Question: I have simple Twisted webserver application serving my math requests. Everything working fine (I hide big code pieces which is not related to my question):
'''
#import section ...
class PlsPage(Resource):
isLeaf = True
def render_POST(self, request):
reactor.callLater(0, self._delayedRender, request)
return NOT_DONE_YET
def _delayedRender(self, request):
#some actions before
crossval_scores = cross_validation.cross_val_score(pls1, X, y=numpy.asarray(Y), scoring=my_custom_scorer, cv=KFold(700, n_folds=700))
#some actions after
request.finish()
reactor.listenTCP(12000, server.Site(PlsPage()))
reactor.run()
'''
When I try to speed up 'cross_validation' calculation by setting 'n_jobs' for example to 3.
'''
crossval_scores = cross_validation.cross_val_score(pls1, X, y=numpy.asarray(Y), scoring=my_custom_scorer, cv=KFold(700, n_folds=700), n_jobs=3)
'''
and after that I got exactly 3 exceptions:
twisted.internet.error.CannotListenError: Couldn't listen on any:12000: [Errno 10048] Only one usage of each socket address (protocol/network address/port) is normally permitted.
For some reasons I can't call cross_val_score with n_jobs > 1 inside _delayedRender.
Here is a traceback of exception, for some reasons reactor.listenTCP trying to start 3 times too.

Any ideas how to get it work?
'''
from twisted.web import server
from twisted.internet import reactor, threads
import PLS
reactor.listenTCP(12000, server.Site(PLS.PlsPage()))
reactor.run()
'''
But the problem still persists. I also found that this problem persists only on Windows. My Linux machine run this scripts well.
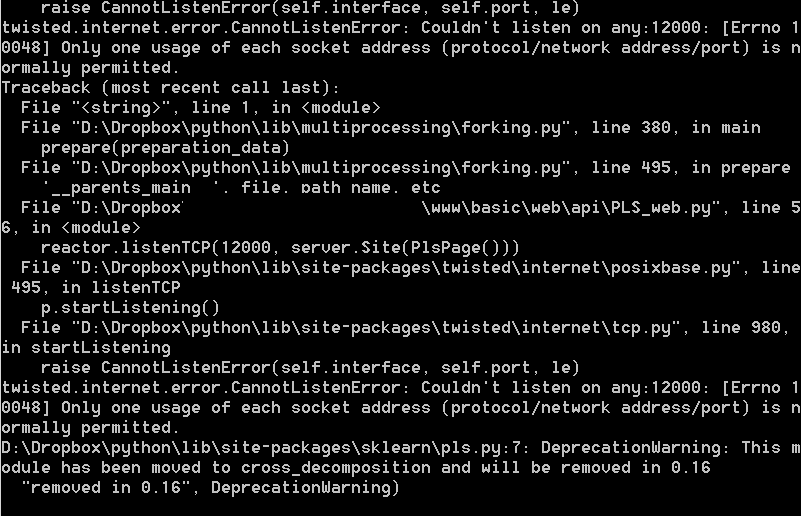
Answer: scikit_learn apparently uses the 'multiprocessing' module in order to achieve concurrency. The 'multiprocessing' transmits data between processes using 'pickle', which, among other... idiosyncratic problems that it causes, will cause some of the modules imported in your parent process to be imported in your worker processes.
Your 'PLS_web.py' "module", however, is not actually a module, it's a script; since you have put 'reactor.listenTCP' and 'reactor.run' at the bottom of it, it actually when you import it rather than just loading its code.
This particular error is because since your web server is being run 4 times (once for the controller process, once for each of the three jobs), each of the 3 times beyond the first encounter an error because the first server is already listening on port 12000.
You should remove the 'reactor.run'/'reactor.listenTCP' lines elsewhere, into a top level script. A good rule of thumb is that these lines should never appear in the same file as a 'class' or 'def' statement; define your code in one place and start it up in another. Once you've moved it to a file that doesn't get imported (and you might want to even put it in a file whose name isn't a legal module identifier, like 'run-my-server.py') then 'multiprocessing' be able to import all the code it needs and do its job.
Better yet, don't write those lines at all, write a <URL>.